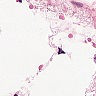
Metastatic tissue present: yes